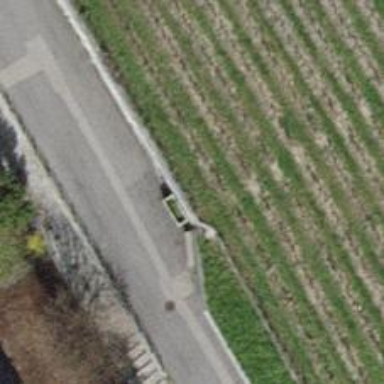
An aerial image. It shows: Fountain.